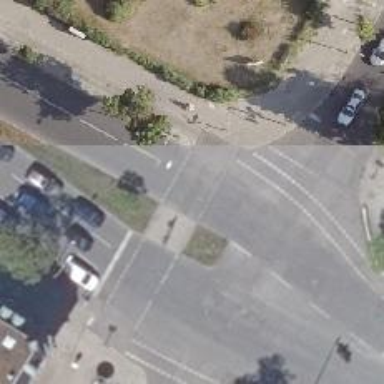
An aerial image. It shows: Footway crossing with separate traffic signals and island.